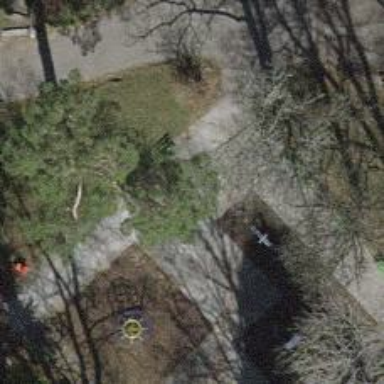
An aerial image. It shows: Bench for seating.